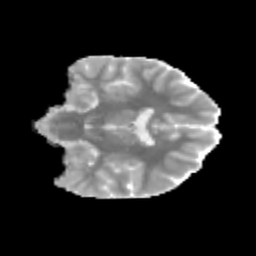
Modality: MD
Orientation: coronal
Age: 13
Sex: female
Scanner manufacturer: siemens
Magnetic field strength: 3 T
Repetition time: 3.8 s
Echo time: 0.07 s